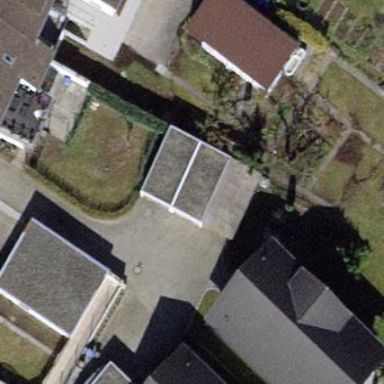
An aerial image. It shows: Group of garages.